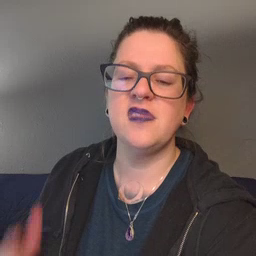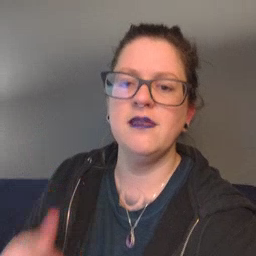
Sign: yucky